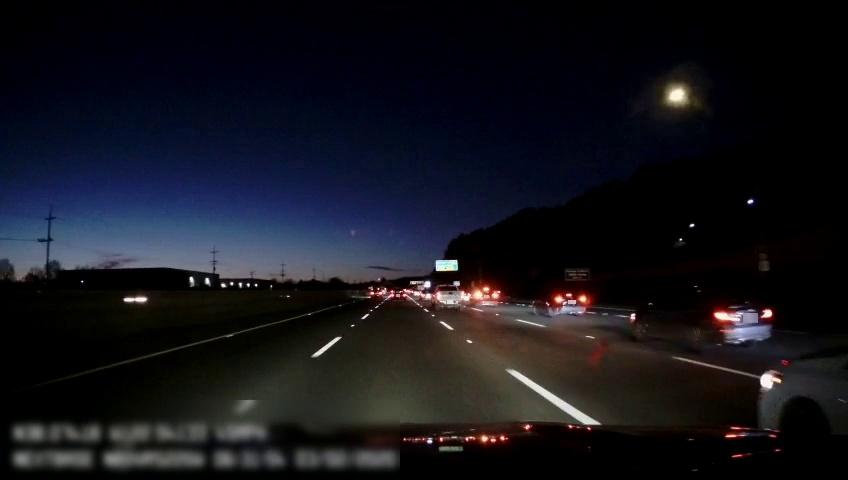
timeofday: Night
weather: Other
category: Drivable Space
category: Vehicles | Truck
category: Vehicles | Car
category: Vehicles | Car
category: Vehicles | Car
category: Vehicles | Car
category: Vehicles | Car
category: Vehicles | Car
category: Vehicles | Car
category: Vehicles | Car
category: Lanes | Alternate Lane
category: Lanes | Alternate Lane
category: Lanes | Alternate Lane
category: Lanes | Alternate Lane
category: Lanes | Alternate Lane
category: Traffic | Signs
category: Traffic | Signs